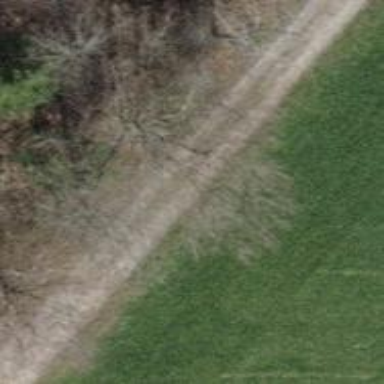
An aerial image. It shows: Compacted track road with grade3 tracktype.